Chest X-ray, AP view. Patient: 61 years old, sex M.
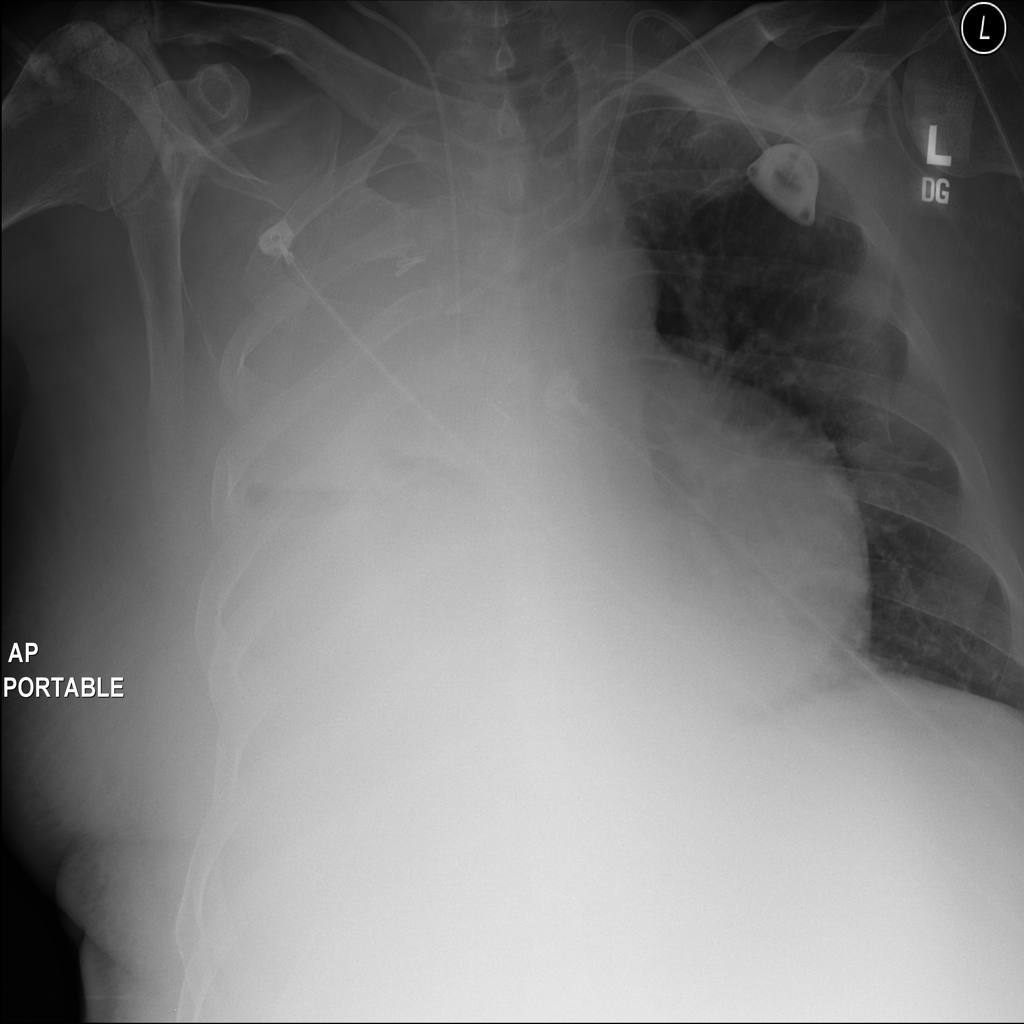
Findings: No Finding